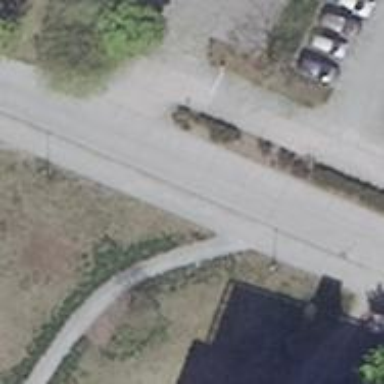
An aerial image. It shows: Asphalt parking aisle road for service vehicles.